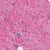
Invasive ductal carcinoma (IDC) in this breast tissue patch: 0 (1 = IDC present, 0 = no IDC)